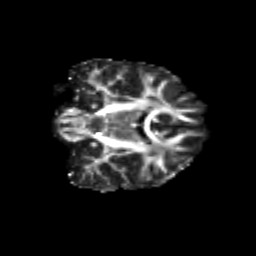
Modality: FA
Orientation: coronal
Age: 24
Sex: female
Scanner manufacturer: siemens
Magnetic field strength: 3 T
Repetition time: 3.5 s
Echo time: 0.125 s